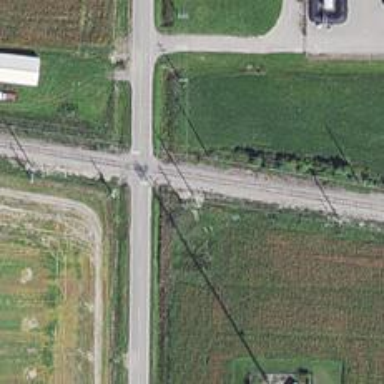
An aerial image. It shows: Power pole.